Question: Ok, I am aware of developing high dpi applications in WinForms and WPF, but while testing some features in Windows8, I stumbled upon something weird.
I have a application with set to . The form has a bunch of labels. All the labels' font units are measured in points .
I ran the application in Windows 7 as well as Windows 8.
this (the red one) label as expected but !
What could be the issues? Is there a documented statement from Microsoft stating that Auto Scaling set to None won't work in Windows 8?

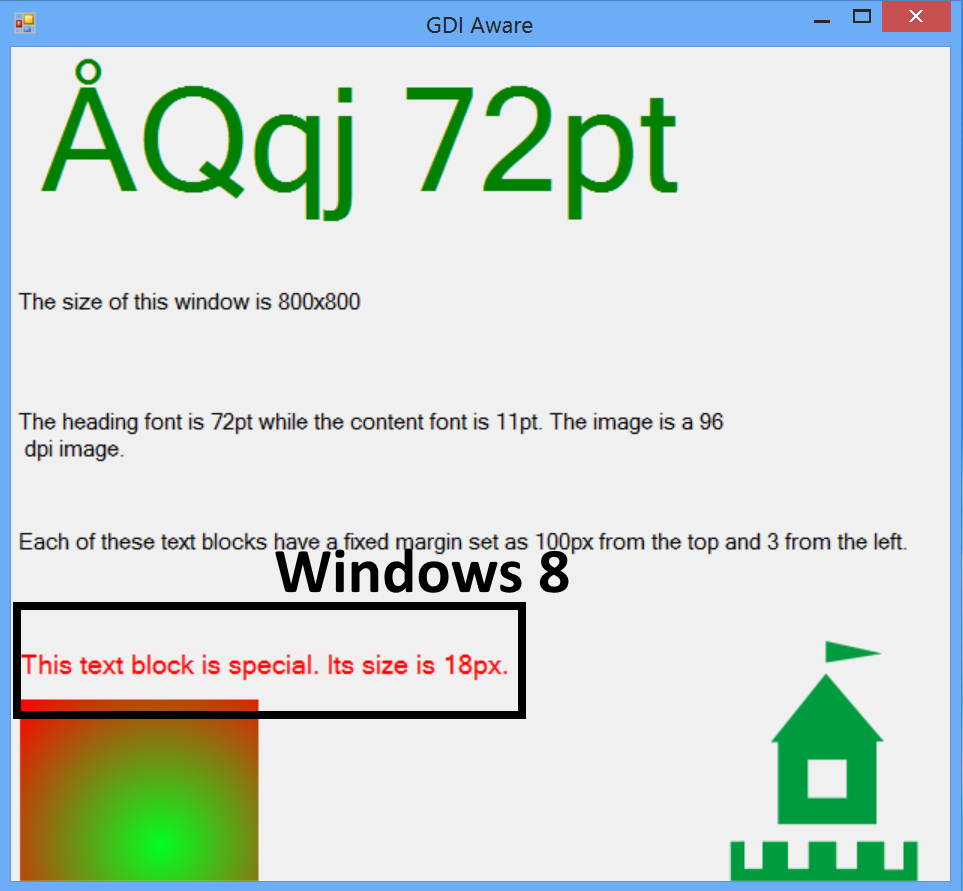
Answer: Okay, I guess I found the reason. I will have to disable the DWM settings to "Disable display scaling on high DPi settings". If I do so, then it is not scaling the text in Windows 8.
But I did not have to do this in Windows 7 and still it works fine! Wondering why..!